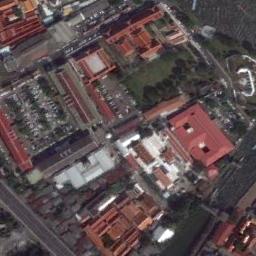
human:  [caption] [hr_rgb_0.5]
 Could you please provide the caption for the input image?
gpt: There are some golden signs in this palace .

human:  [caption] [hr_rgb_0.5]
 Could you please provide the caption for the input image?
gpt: The palace is surrounded by buildings .

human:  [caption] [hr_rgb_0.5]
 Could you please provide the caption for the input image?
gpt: The red palace has a green area and lots of palaces of different sizes and colors .

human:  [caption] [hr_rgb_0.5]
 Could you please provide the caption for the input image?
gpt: There are many trees of different sizes beside the palace .

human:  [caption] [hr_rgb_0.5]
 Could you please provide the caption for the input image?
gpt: There are some red buildings at the palace .